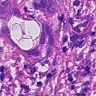
Metastatic tissue present: yes